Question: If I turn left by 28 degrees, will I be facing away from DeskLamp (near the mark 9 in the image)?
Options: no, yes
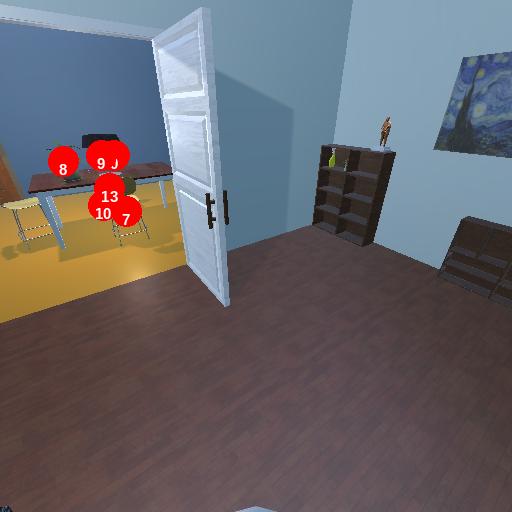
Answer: no